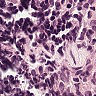
Metastatic tissue present: no